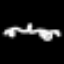
Label: squiggle